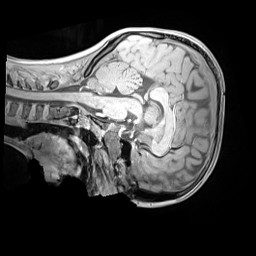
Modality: MP2RAGE
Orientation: sagittal
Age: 11
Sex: male
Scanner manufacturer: siemens
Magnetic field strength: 3 T
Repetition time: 4 s
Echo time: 0.00303 s